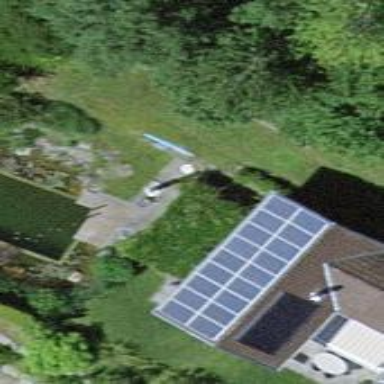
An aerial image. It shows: Small solar photovoltaic panel generator installed on roof.